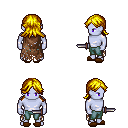
a pixel art fantasy rpg character, male body template, dark elf, purple skin, brown tattered cape, teal pants, blonde loose hair, brown slippers, dagger, four views (front, back, left, right), 2x2 character sprite sheet, small pixel art, hard edges, no anti-aliasing